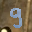
Label: 9